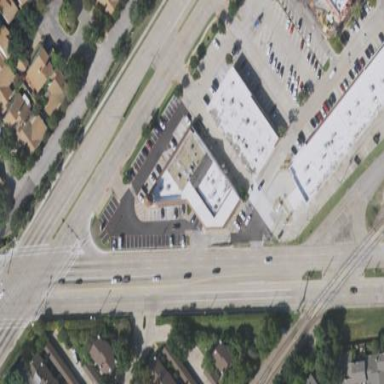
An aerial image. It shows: Retail building.